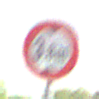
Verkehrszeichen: TatsaechlicheHoehe
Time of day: Midday
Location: Outdoor (RoadRail)
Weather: PartlyCloudy
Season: NotSpecified
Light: Natural